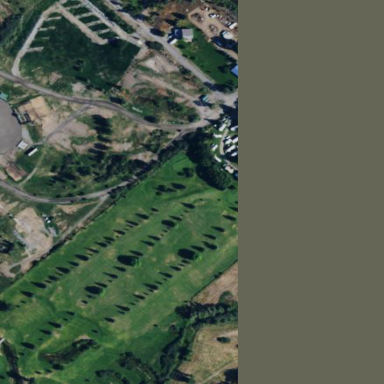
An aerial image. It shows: Golf course.